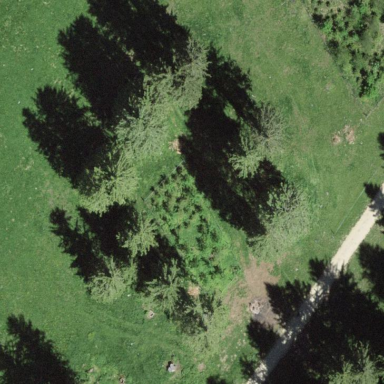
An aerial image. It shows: Beautiful woodland area.